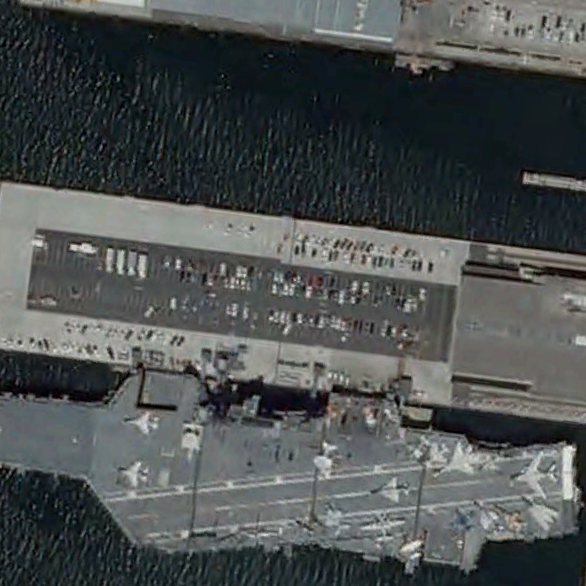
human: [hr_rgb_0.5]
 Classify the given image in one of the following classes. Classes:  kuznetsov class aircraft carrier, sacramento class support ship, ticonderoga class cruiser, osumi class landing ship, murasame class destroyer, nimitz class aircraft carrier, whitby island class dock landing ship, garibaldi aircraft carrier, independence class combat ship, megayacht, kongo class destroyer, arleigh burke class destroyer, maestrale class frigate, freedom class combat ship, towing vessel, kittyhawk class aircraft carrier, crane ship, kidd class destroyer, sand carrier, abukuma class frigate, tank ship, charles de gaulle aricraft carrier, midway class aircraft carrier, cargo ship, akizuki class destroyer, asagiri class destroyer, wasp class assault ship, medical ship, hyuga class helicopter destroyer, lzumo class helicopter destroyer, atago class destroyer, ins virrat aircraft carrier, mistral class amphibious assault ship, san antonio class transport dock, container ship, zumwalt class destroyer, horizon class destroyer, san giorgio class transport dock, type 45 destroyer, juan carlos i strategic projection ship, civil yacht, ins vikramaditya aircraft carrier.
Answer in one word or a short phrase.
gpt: Midway class aircraft carrier